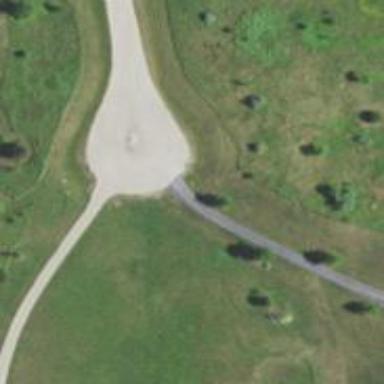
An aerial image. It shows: Turning circle on the road.